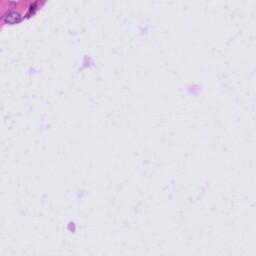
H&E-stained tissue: Tonsil